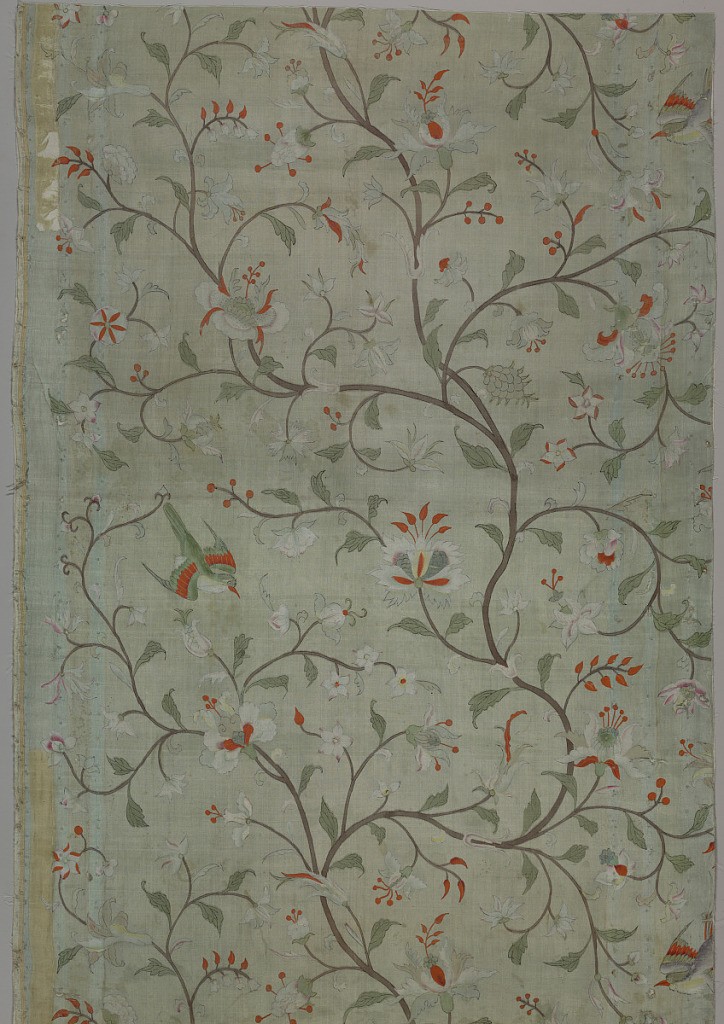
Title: Textile
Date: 18th century
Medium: silk; tempera Technique: painted on plain weave
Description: Light blue-green silk with polychrome tempera painted design. Brown serpentine branches with green foliage and flowers in white, orange and pink. Green, orange and violet birds.